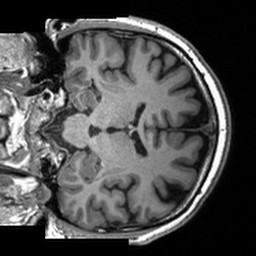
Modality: T1w
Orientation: coronal
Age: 35
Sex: male
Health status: healthy
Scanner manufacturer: siemens
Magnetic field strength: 3 T
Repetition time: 2 s
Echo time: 0.00203 s